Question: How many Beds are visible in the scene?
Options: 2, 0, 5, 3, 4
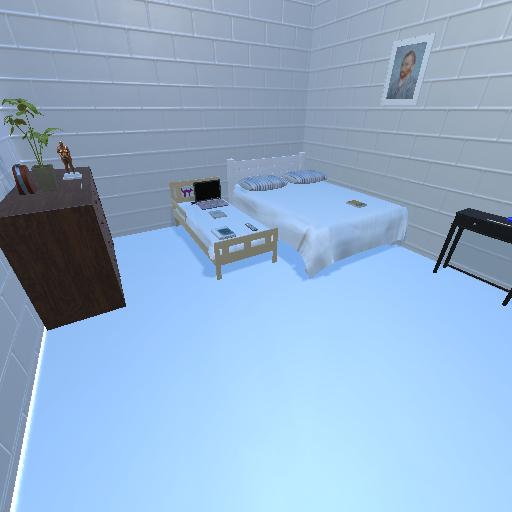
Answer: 2